Question: I have following table model:

I want following SQL command as nhibernate criteria:
> SELECT * FROM Units WHERE OID IN (SELECT OID FROM Orders WHERE
PONumber <> 0 ORDER BY PONumber LIMIT 5)
-> in other words: the last 5 orders
EDIT:
my mappings
Unit.hbm.xml
'''
<hibernate-mapping xmlns="urn:nhibernate-mapping-2.2"
assembly="DCGOrderSystem"
namespace="DCGOrderSystem.Model">
<class name="Unit" table="Units">
<id name="ID">
<column name="UID" />
<generator class="native" />
</id>
<property name="Division" />
<property name="Date" />
<property name="ItemOrderNr" />
<property name="Description" />
<property name="Amount" />
<property name="Price" />
<property name="CostCenter" />
<property name="Location" />
<property name="DeviceGroup" />
<property name="Comment" />
<property name="Distributor" />
<!-- Many-to-one mapping: Employee -->
<many-to-one name="EmployeeRef" column="EID" cascade="all" />
<!-- Many-to-one mapping: Order -->
<many-to-one name="OrderRef" column="OID" cascade="all" />
</class>
</hibernate-mapping>
'''
Order.hbm.xml
'''
<?xml version="1.0" encoding="utf-8" ?>
<hibernate-mapping xmlns="urn:nhibernate-mapping-2.2"
assembly="DCGOrderSystem"
namespace="DCGOrderSystem.Model">
<class name="Order" table="Orders">
<id name="ID">
<column name="OID" />
<generator class="native" />
</id>
<property name="Locked" />
<property name="PONumber" />
<!-- One-to-many mapping: Units -->
<bag name="Units" cascade="all" lazy="true">
<key column="OID" />
<one-to-many class="Unit" />
</bag>
</class>
</hibernate-mapping>
'''
Employee.hbm.xml
'''
<?xml version="1.0" encoding="utf-8" ?>
<hibernate-mapping xmlns="urn:nhibernate-mapping-2.2"
assembly="DCGOrderSystem"
namespace="DCGOrderSystem.Model">
<class name="Employee" table="Employees">
<id name="ID">
<column name="EID" />
<generator class="native" />
</id>
<property name="Name" />
</class>
</hibernate-mapping>
'''
EDIT2:
Here my query command:
'''
var query = m_hibernateSession.QueryOver<Model.Order>(() => orderAlias)
.JoinAlias(() => orderAlias.ID, () => unitAlias, JoinType.InnerJoin)
.TransformUsing(Transformers.DistinctRootEntity)
.OrderBy(x => x.PONumber).Desc.Take(5);
'''
Thx
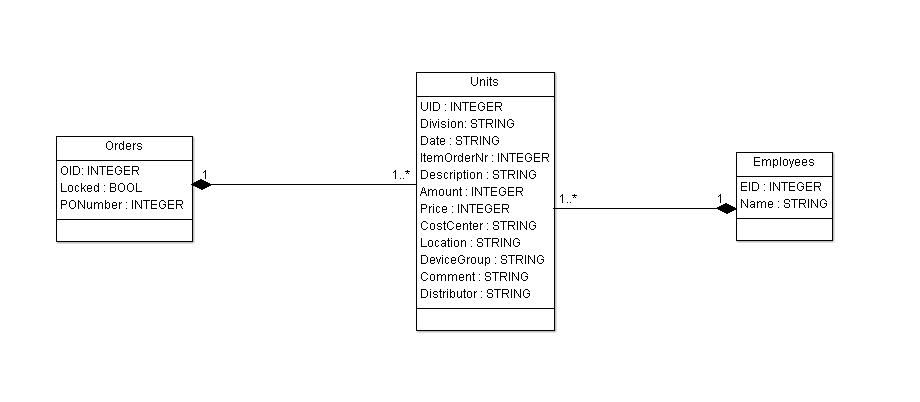
Answer: If you want the last five orders I would approach the problem with a slightly different query
'''
Select *
From order o join Units U on O.OID = U.OID
Order by O.PONumber limit 5
'''
in nhibernate would be something like that (not tested)
'''
Order orderAlias = null;
Unit unitAlias = null;
var query = session.QueryOver<Order>(() => orderAlias)
.JoinAlias(() => orderAlias.Units, () => unitAlias, JoinType.InnerJoin)
//.TransformUsing(Transformers.DistinctRootEntity) if you have duplicates
.OrderBy(x => x.PONumber).Desc.Take(5);
'''
You could also just load 'Order' entity. NHibernate will load automatically all units rows, based on your mapping info (lazy/eager loading or joins).
'''
var query = session.QueryOver<Order>().OrderBy(x => x.PONumber).Desc.Take(5);
'''